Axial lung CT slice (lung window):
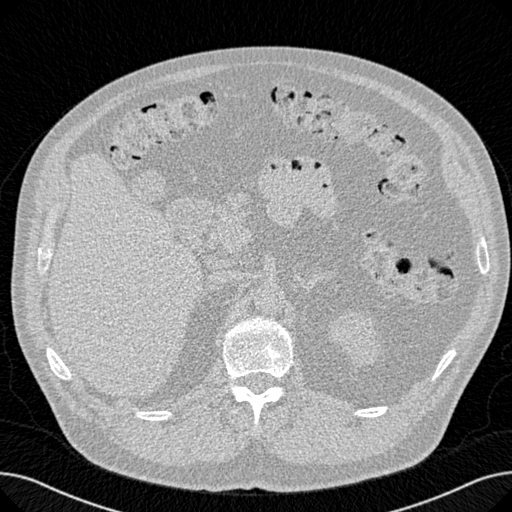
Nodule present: no